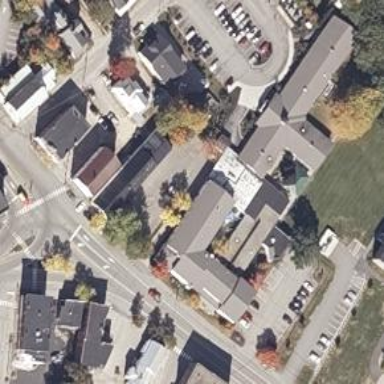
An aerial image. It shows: Healthcare facility.